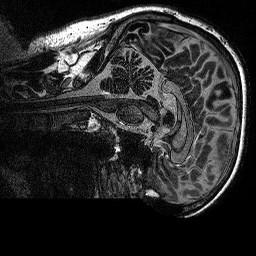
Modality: MP2RAGE
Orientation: sagittal
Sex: male
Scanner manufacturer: siemens
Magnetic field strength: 3 T
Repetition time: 5 s
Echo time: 0.00292 s